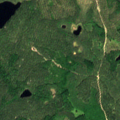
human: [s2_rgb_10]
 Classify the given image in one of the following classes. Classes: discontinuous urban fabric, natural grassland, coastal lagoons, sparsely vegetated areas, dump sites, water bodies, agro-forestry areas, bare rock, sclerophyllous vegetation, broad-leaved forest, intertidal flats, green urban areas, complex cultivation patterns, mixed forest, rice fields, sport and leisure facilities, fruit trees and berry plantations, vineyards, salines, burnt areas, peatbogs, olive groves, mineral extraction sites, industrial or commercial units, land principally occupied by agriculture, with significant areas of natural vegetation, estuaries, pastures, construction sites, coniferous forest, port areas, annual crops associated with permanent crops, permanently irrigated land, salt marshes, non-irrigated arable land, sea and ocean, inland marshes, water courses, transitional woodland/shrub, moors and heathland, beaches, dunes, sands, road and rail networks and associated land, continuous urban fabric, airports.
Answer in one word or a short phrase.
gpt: coniferous forest